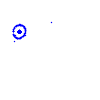
Particle: proton